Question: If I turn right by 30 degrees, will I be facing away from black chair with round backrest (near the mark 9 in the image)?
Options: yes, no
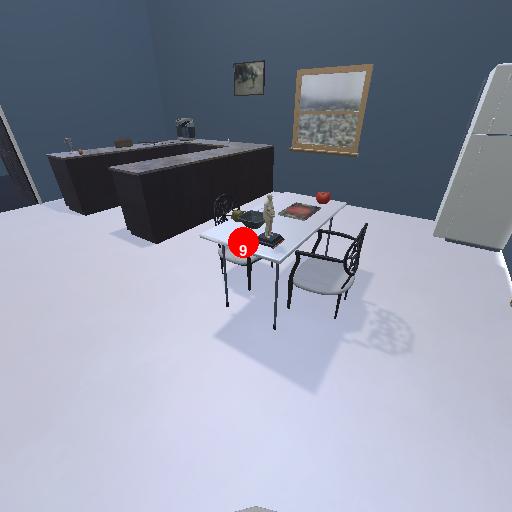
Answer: yes